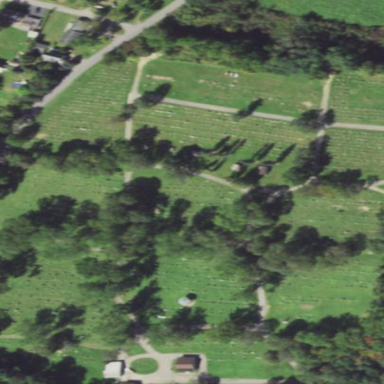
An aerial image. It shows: Cemetery.